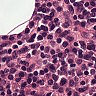
Metastatic tissue present: no